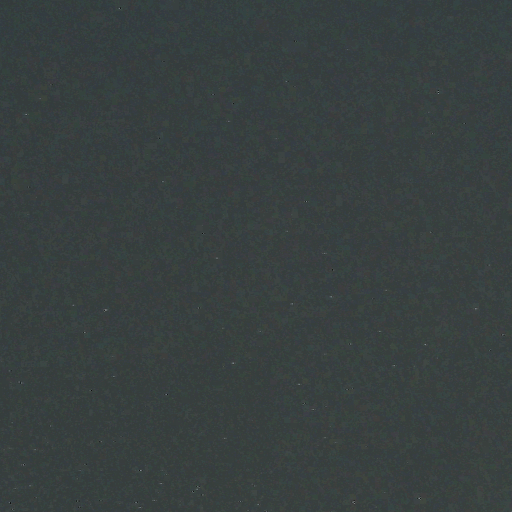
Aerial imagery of island in Mississippi named Saint Josephs Island (historical) containing only open water